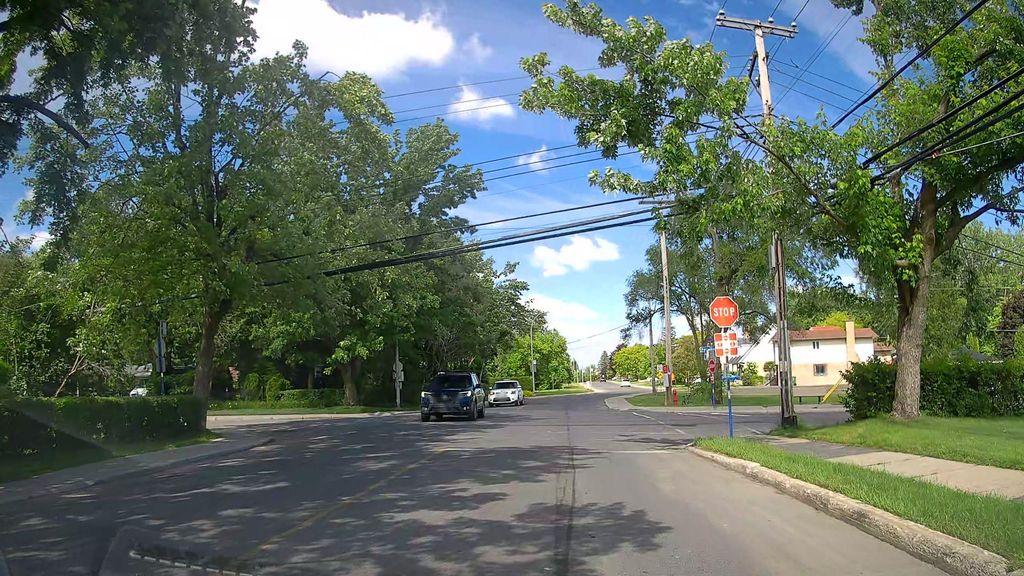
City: montreal